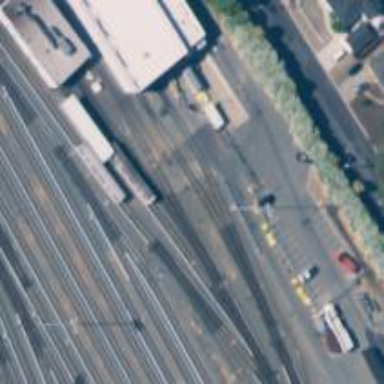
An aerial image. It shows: Electrified rail in service yard.